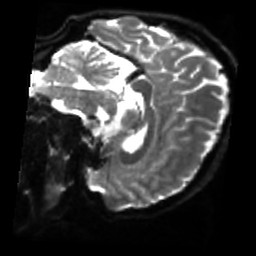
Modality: sbref
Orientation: sagittal
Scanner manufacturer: siemens
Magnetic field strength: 3 T
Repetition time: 4 s
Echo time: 0.0594 s